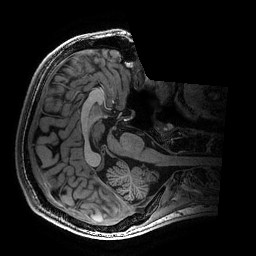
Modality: T1w
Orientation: axial
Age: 20
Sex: male
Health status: healthy
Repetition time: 2.53 s
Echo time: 0.0034 s